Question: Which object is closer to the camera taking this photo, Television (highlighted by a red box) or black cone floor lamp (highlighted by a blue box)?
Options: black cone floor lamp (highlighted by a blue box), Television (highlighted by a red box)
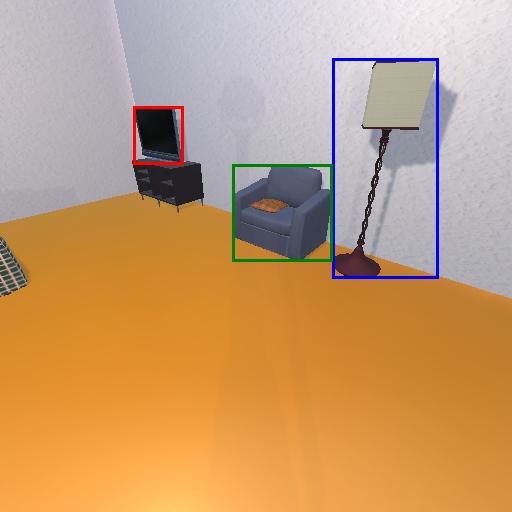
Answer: black cone floor lamp (highlighted by a blue box)